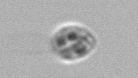
Label: Amoeba